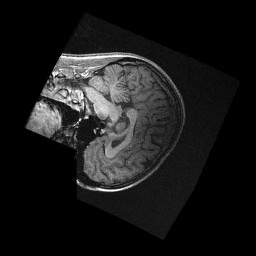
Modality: T1w
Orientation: sagittal
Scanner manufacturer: ge
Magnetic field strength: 3 T
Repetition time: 0.00726 s
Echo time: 0.002532 s